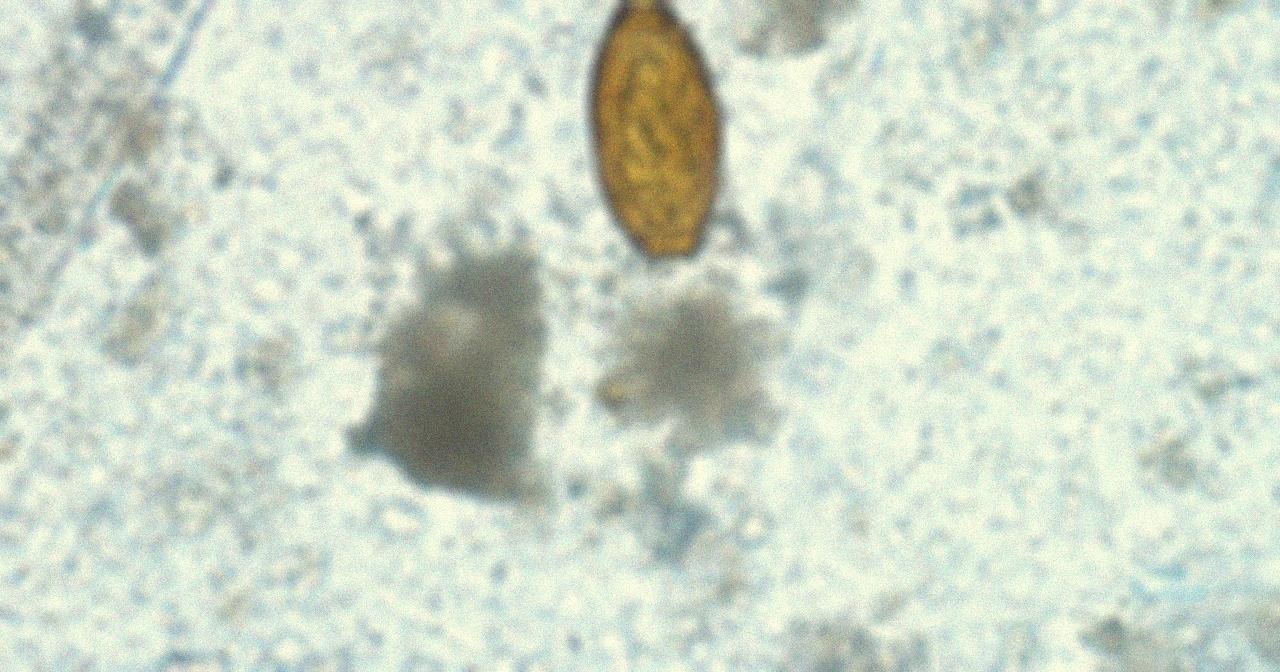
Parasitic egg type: Trichuris trichiura